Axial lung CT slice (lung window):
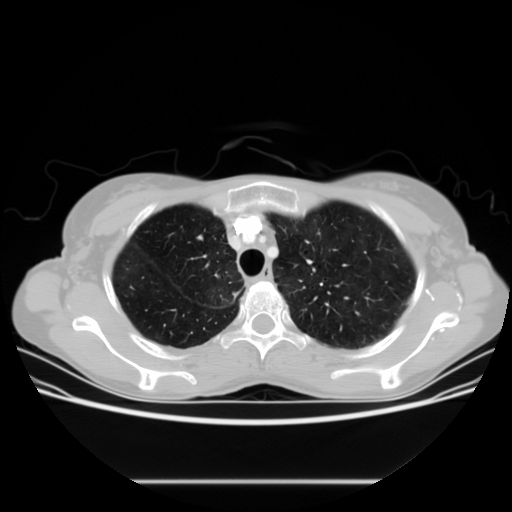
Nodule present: no